Field crop: maize
Growth stage: 2
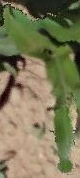
Species: maize